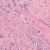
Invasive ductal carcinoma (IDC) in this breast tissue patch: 1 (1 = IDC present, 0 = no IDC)